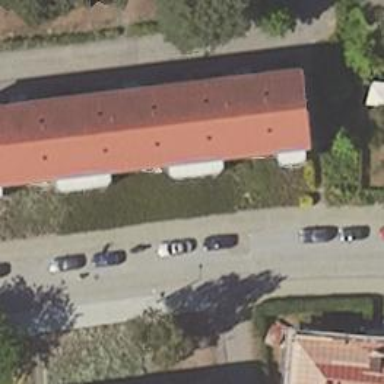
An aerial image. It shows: Image showing building with apartments.